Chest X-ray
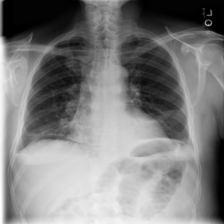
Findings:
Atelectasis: positive
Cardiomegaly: negative
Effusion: positive
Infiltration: positive
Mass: negative
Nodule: negative
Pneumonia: negative
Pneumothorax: negative
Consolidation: negative
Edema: negative
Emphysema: negative
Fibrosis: negative
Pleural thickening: negative
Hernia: negative